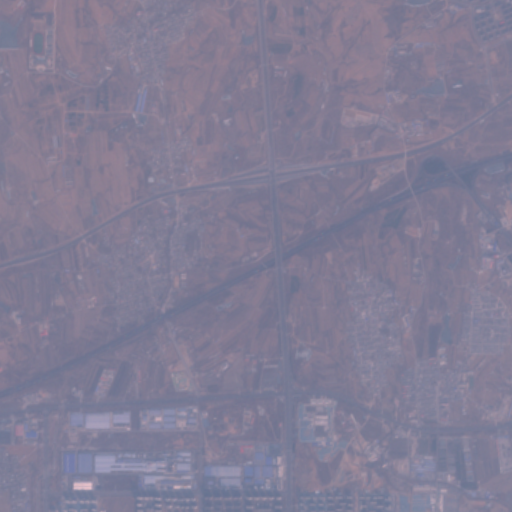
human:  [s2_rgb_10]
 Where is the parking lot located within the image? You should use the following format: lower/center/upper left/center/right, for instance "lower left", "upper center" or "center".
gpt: The parking lot is located in the lower left of the image.
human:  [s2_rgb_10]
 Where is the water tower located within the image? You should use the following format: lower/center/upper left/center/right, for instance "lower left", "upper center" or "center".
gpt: The water tower is located in the lower left of the image.
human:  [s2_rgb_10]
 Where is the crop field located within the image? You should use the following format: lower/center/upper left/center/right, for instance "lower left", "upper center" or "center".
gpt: There is no crop field in the image.